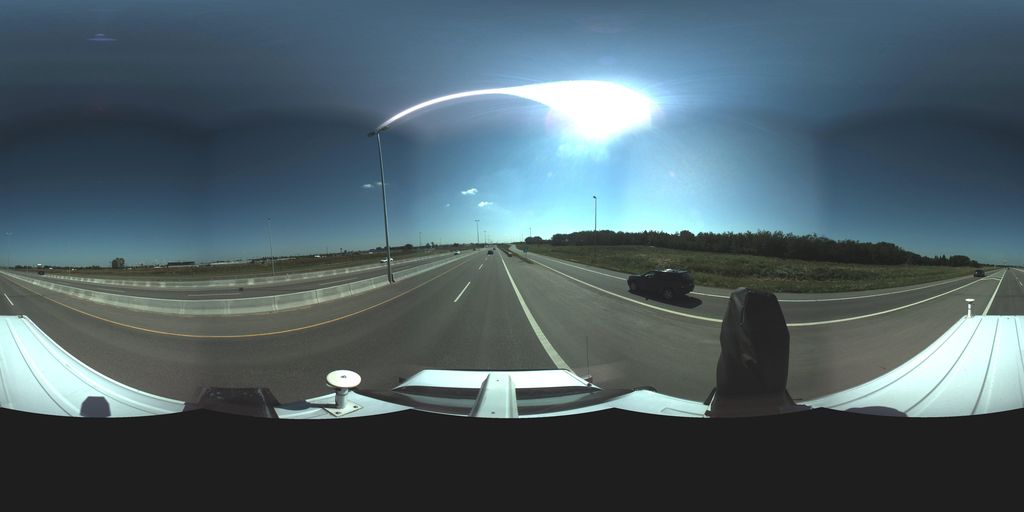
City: saskatoon